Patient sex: M
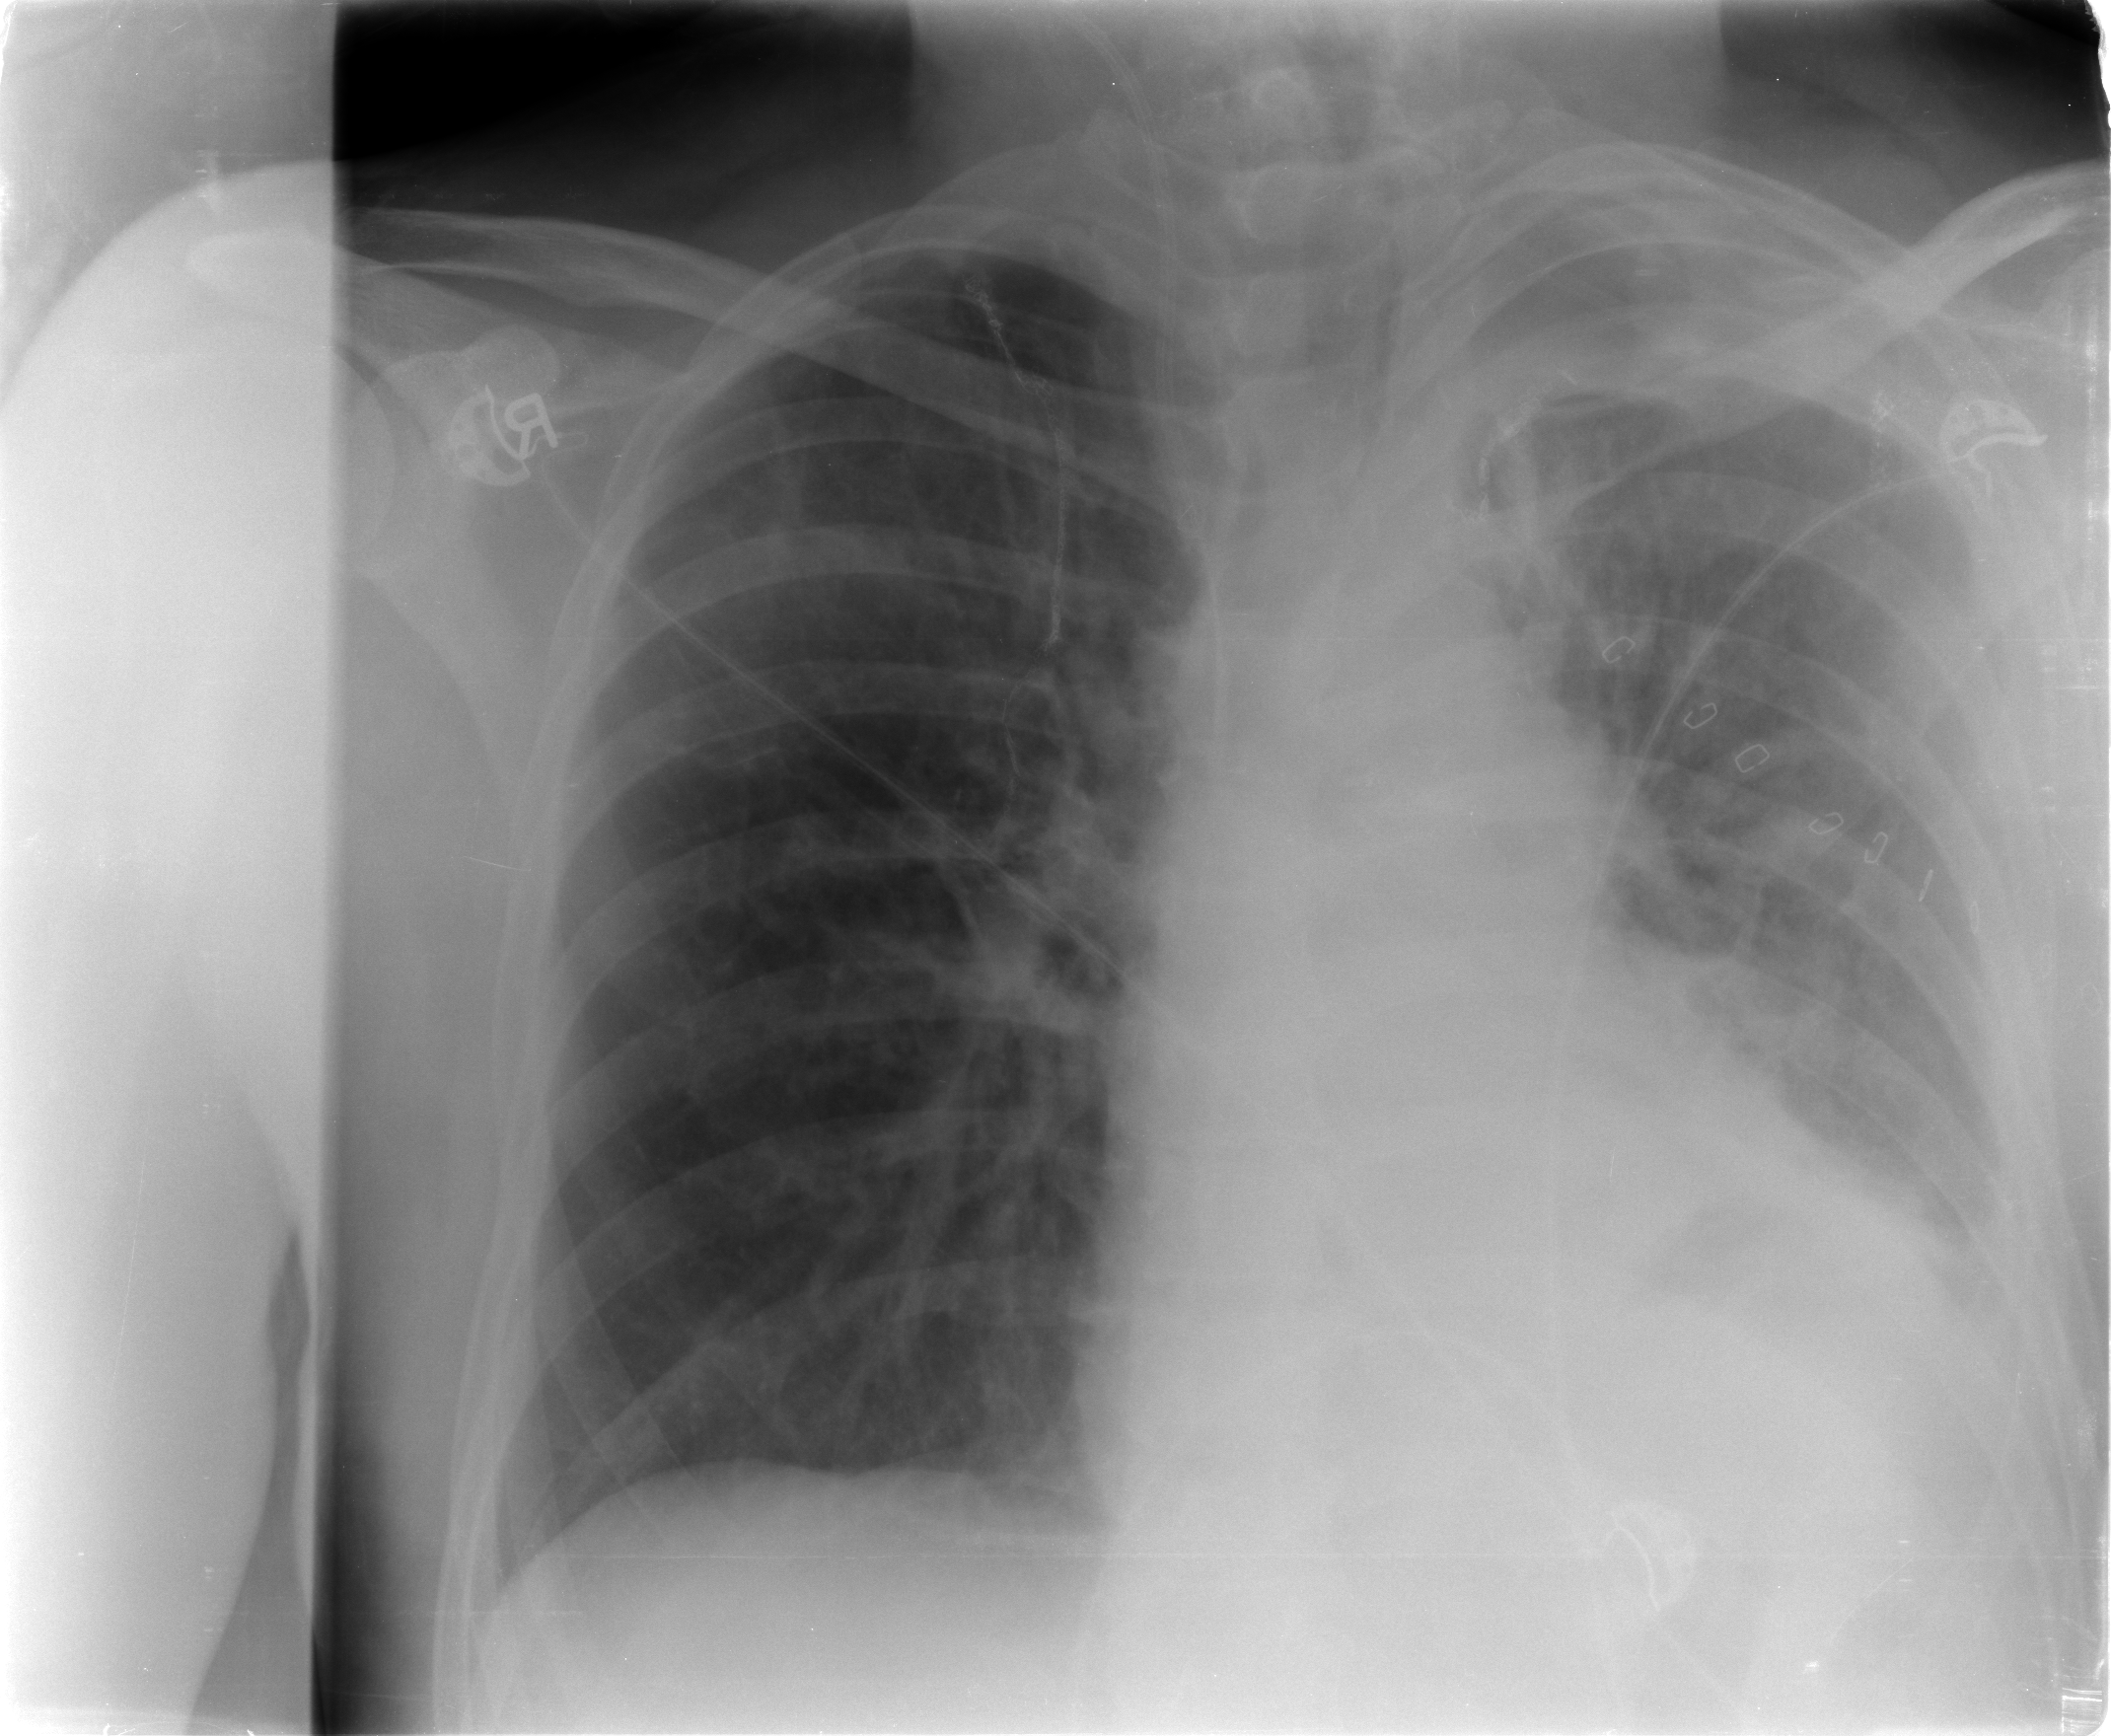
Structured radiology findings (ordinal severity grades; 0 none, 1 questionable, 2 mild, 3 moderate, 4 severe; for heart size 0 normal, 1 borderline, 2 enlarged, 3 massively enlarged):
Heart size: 2
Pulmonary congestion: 2
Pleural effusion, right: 0
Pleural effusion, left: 2
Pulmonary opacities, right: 0
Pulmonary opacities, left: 2
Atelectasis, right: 0
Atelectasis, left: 3